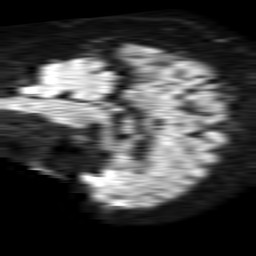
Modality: TRACE
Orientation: sagittal
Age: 55
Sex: male
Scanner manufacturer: philips
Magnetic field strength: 1.5 T
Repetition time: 4.6 s
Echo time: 0.08517 s